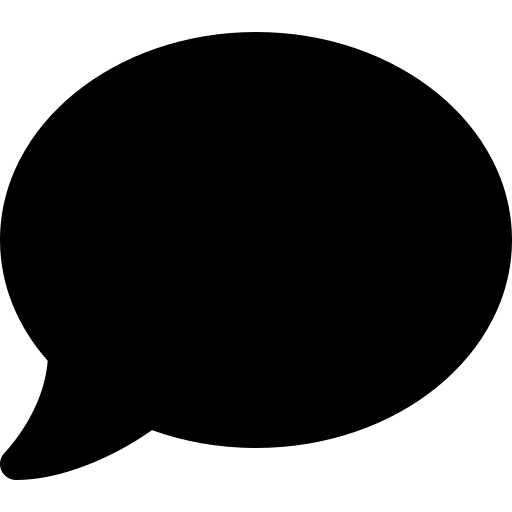
Tags: icon, FontAwesome, fa-icon, solid, comment